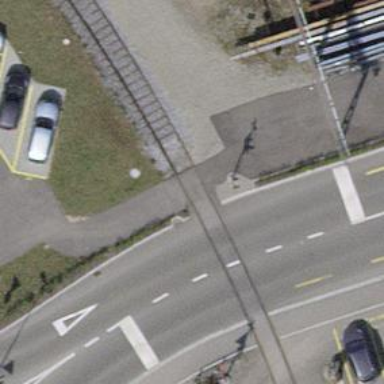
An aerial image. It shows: Railway crossing with lights and saltire markings.